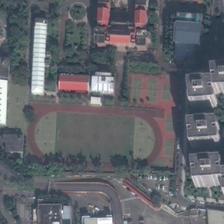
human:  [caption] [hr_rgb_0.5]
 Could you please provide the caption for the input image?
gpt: many different buildings and green plants are around a playground with tennis courts next to it .

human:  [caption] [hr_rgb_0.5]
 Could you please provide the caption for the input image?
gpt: the football field and some buildings with red roofs are integrated with dense woods .

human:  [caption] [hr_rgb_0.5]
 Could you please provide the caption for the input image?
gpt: a large football field and a curved highway beside .

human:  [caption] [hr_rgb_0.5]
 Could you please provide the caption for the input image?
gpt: a playground with tennis fields next to it is surroundeded by many buildings and a road .

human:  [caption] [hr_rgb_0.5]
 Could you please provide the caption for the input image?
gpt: a large playground with several tennis courts are semi-surrounded by many houses beside a road .